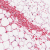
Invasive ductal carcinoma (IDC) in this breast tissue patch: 0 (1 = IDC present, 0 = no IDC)